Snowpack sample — Snodgrass Mountain, Crested Butte, Colorado (2/4/25, 12:06 PM MST)
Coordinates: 38.923, -106.968
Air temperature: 35 °F
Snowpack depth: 80 cm
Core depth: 60 cm
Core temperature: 32 °F
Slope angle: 14°, slope face: 78°
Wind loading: low
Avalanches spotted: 0
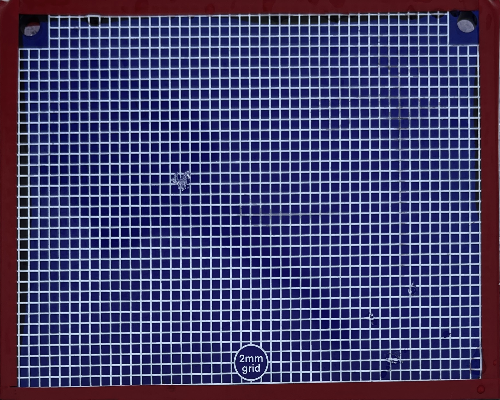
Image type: profile
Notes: No avalanches nearby, unusually warm weather for the last month reported by residents, Collected 25 yards from treeline